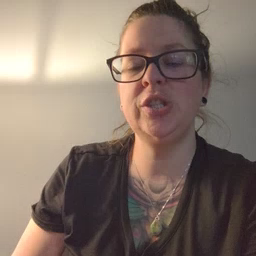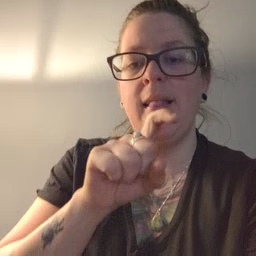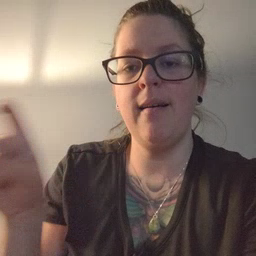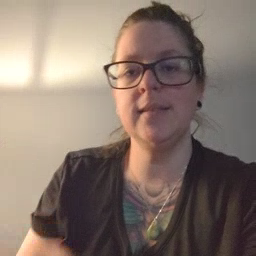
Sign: closet